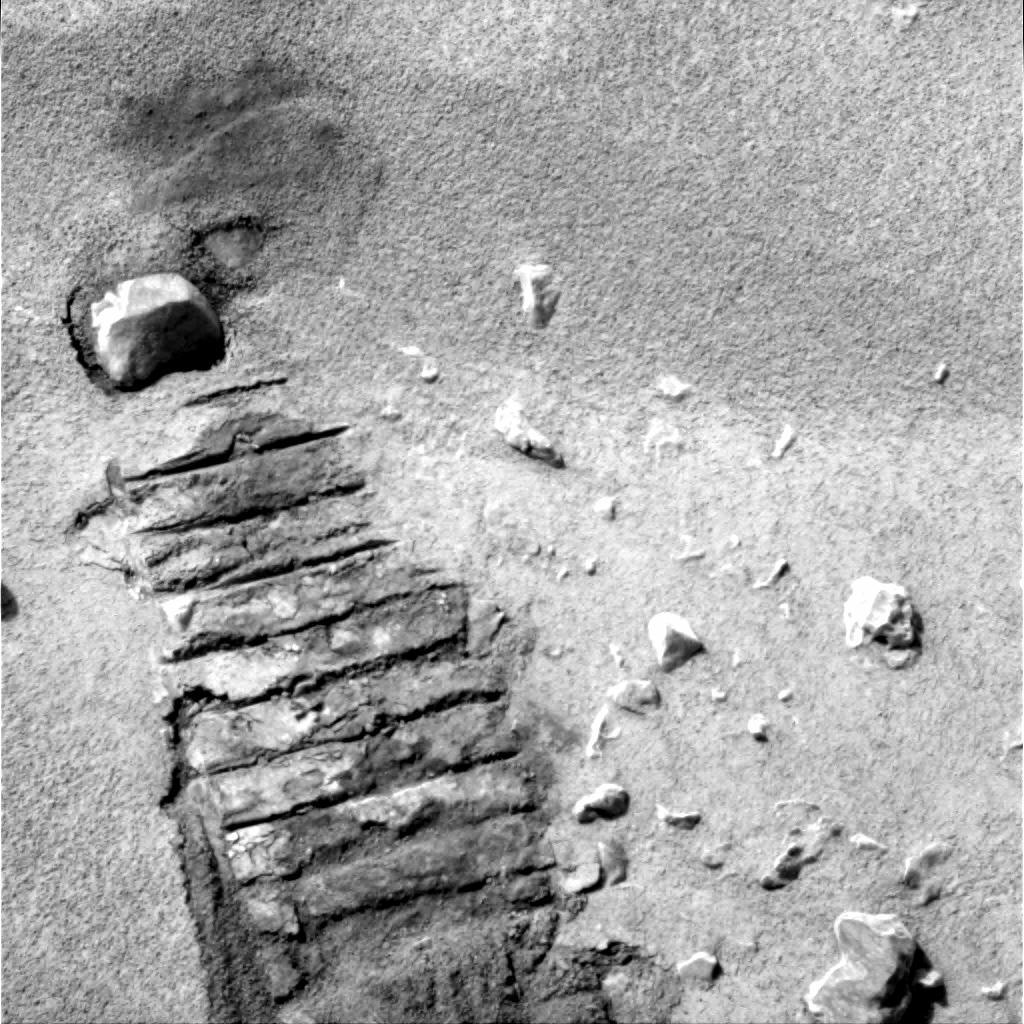
Terrain classes present: Gravel / Sand / Soil, Rock, Shadow, Track